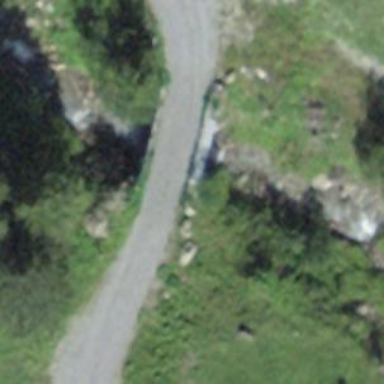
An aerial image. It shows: Gravel track on bridge with grade 2 tracktype.